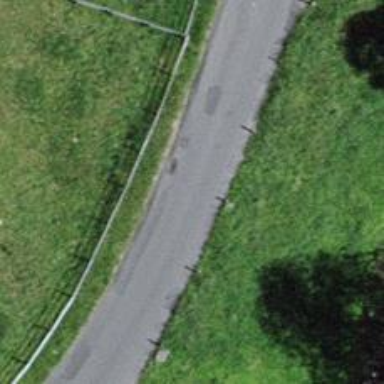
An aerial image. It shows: Unclassified road with asphalt surface.